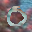
Label: 0